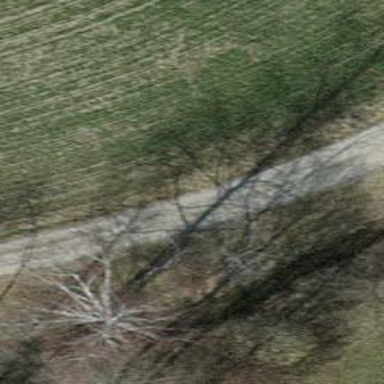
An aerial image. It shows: Gravel track with grade2 quality.